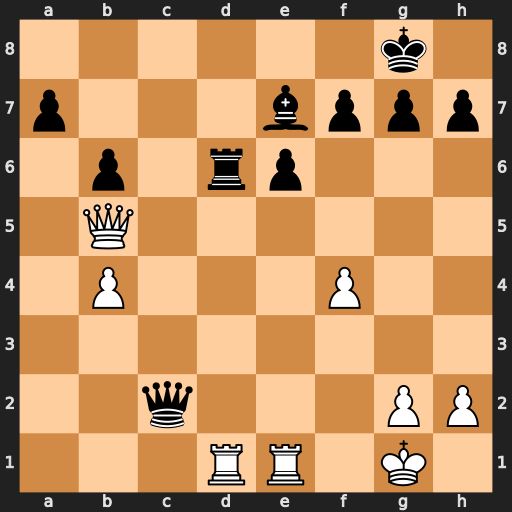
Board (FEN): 6k1/p3bppp/1p1rp3/1Q6/1P3P2/8/2q3PP/3RR1K1
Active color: w
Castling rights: -
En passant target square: -
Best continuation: Qe8+ Bf8 Rxd6